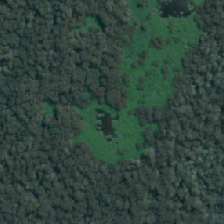
Land cover: lake_pond